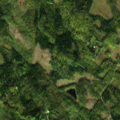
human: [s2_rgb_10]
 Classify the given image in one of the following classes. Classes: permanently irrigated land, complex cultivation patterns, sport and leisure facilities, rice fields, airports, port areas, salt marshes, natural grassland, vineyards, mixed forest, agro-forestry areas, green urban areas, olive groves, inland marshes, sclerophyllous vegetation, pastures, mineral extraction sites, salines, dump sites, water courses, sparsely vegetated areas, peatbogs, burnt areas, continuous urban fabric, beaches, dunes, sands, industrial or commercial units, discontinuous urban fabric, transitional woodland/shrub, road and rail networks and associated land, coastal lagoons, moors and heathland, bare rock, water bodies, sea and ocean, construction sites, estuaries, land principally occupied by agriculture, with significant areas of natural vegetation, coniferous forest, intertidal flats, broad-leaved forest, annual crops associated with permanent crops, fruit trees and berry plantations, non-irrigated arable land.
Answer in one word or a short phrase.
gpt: broad-leaved forest, mixed forest, transitional woodland/shrub